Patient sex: F
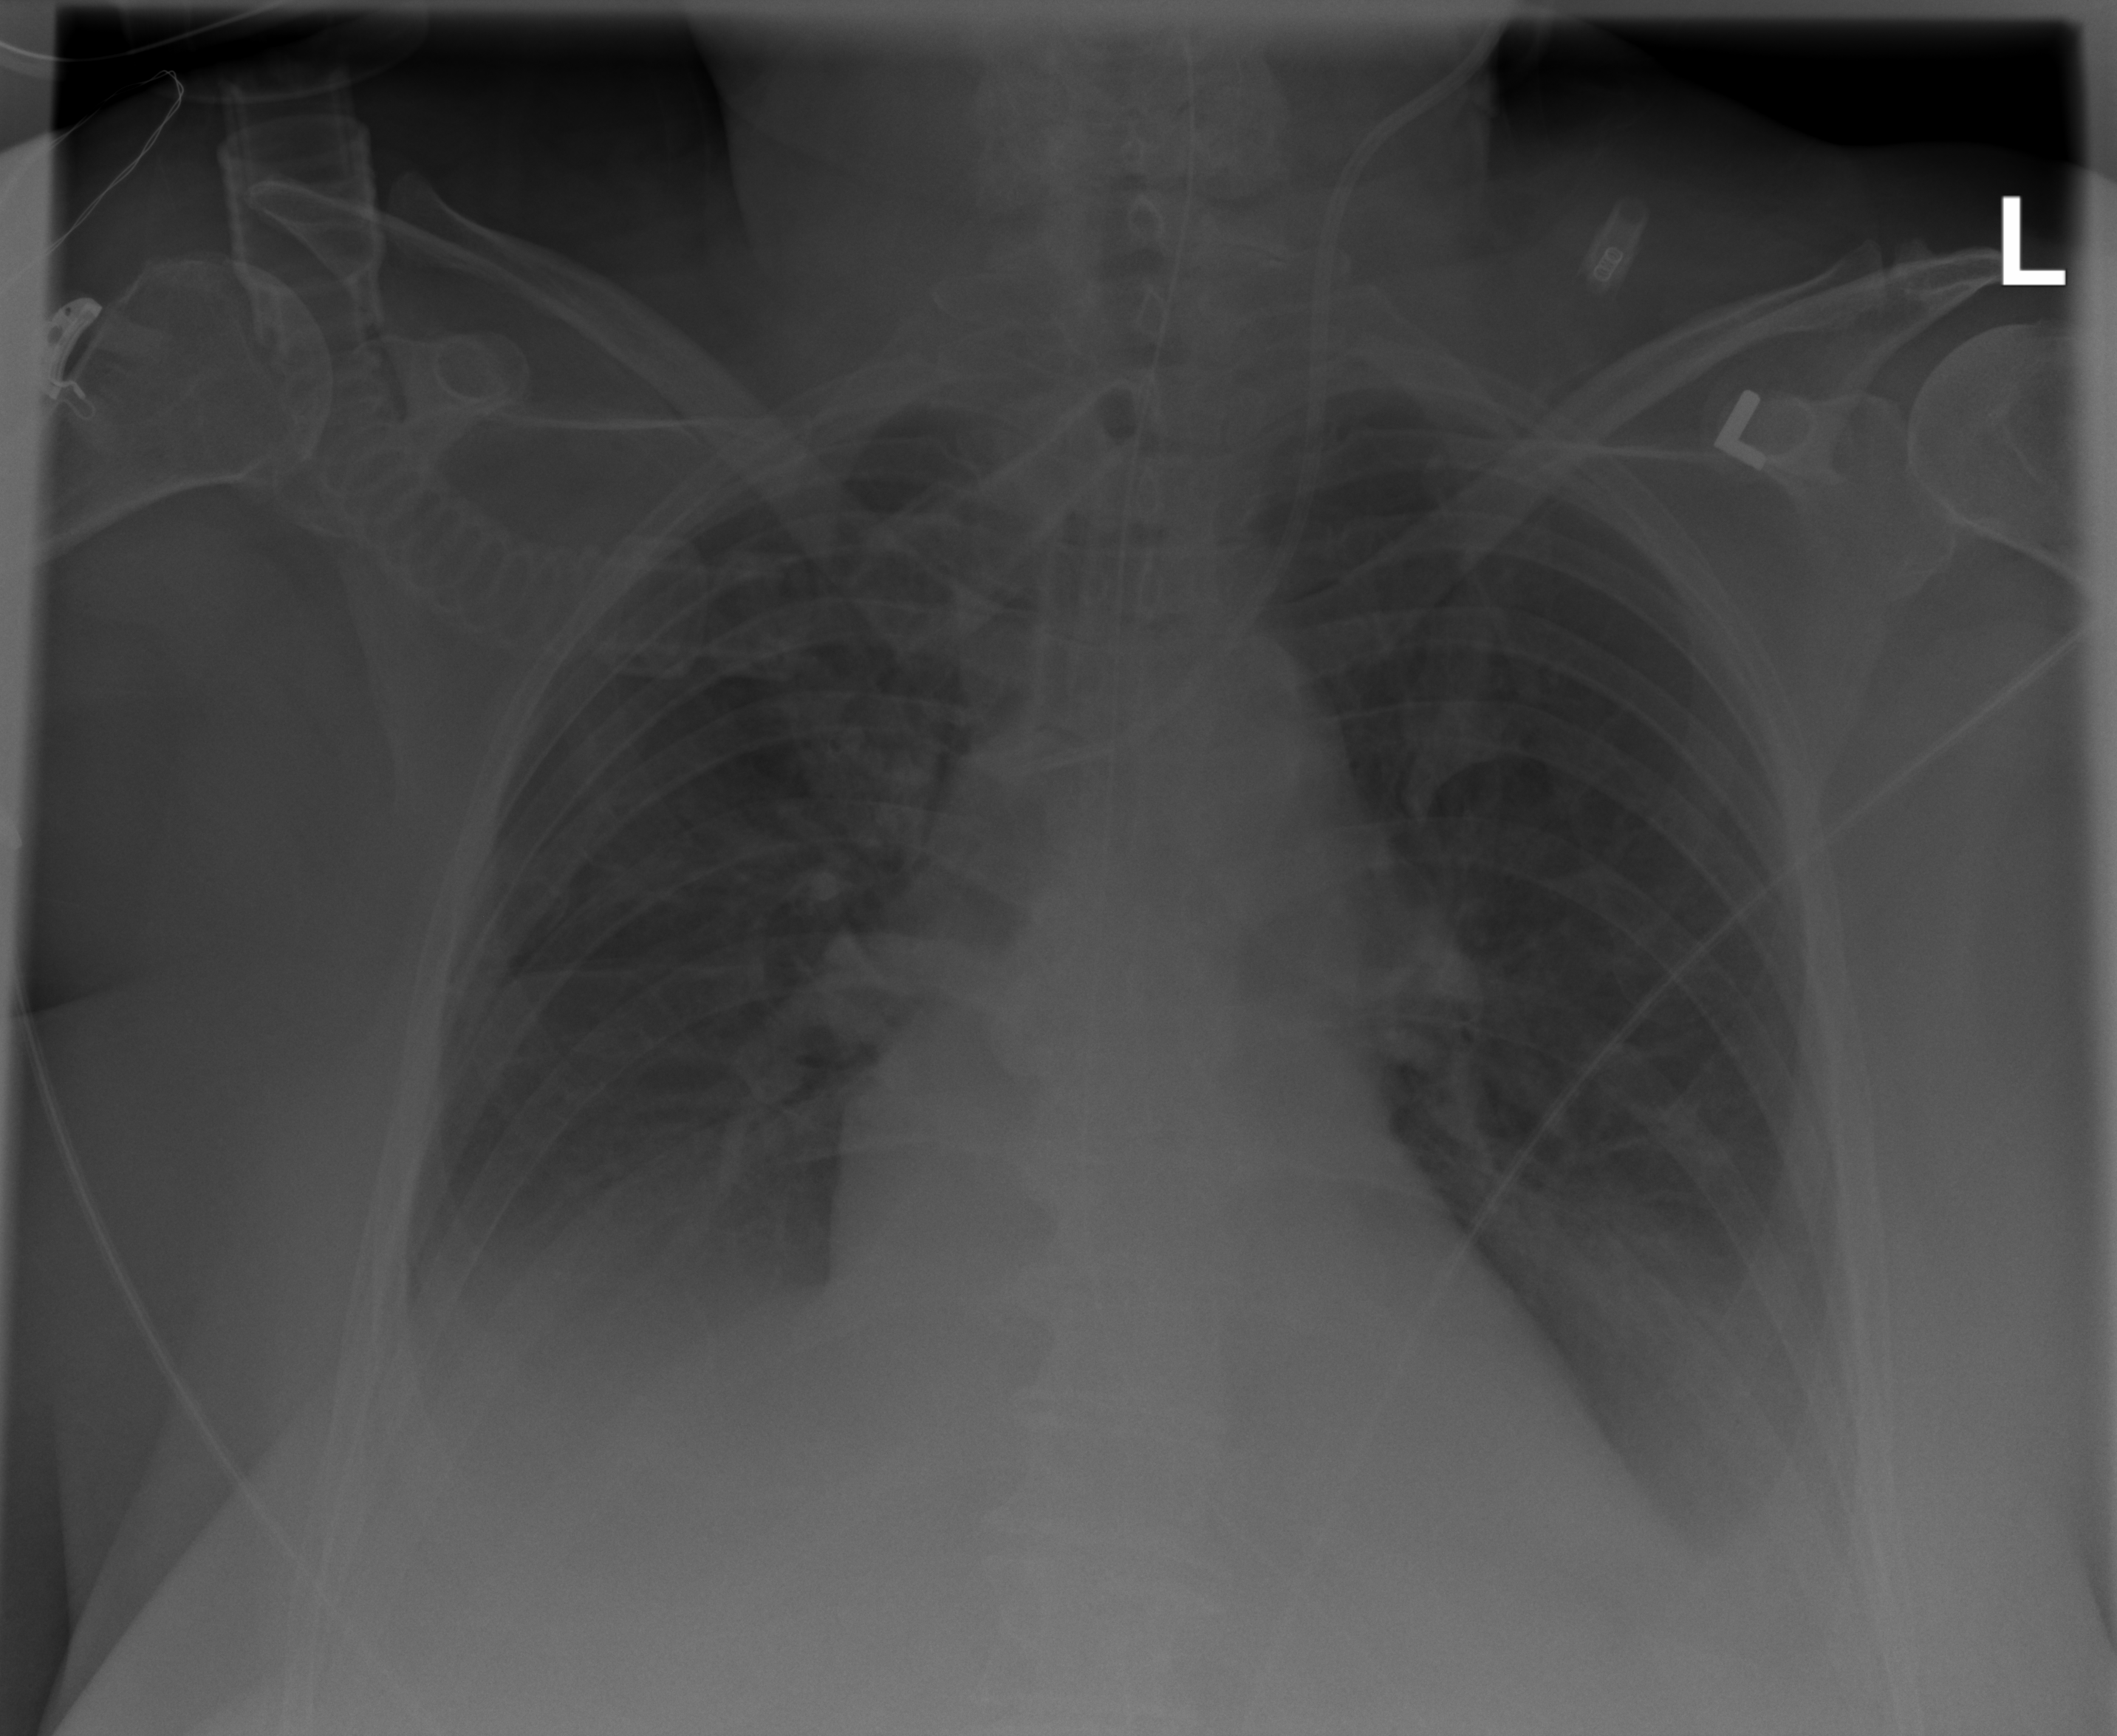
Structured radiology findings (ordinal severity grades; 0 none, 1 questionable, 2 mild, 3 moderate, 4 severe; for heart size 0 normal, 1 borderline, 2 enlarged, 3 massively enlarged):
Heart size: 2
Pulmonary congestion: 1
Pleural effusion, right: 3
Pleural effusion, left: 2
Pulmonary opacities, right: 0
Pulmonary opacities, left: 0
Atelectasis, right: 0
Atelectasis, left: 0